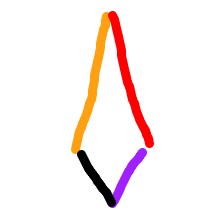
Shape: kite